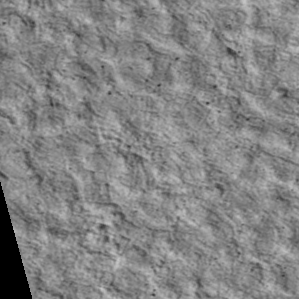
Label: non_frost